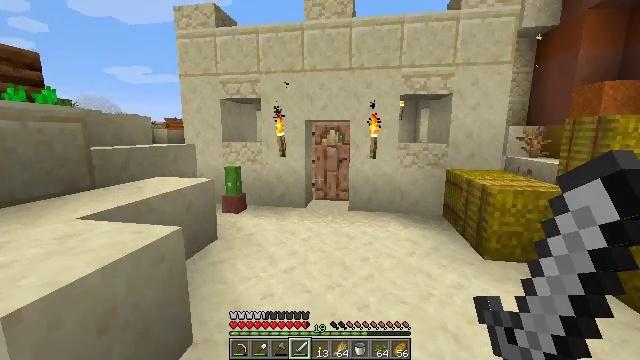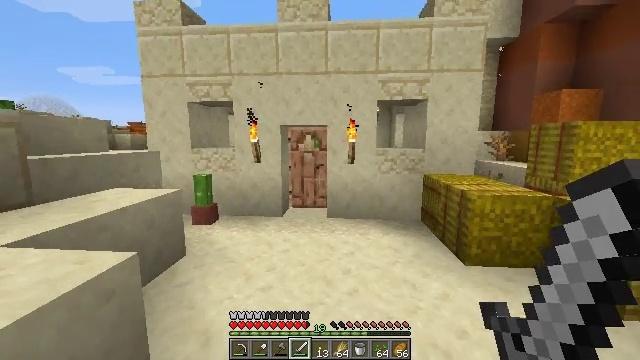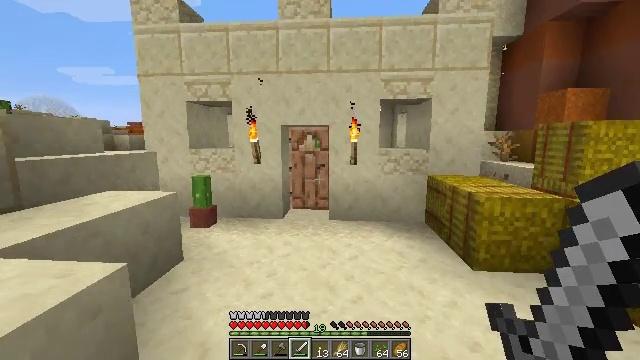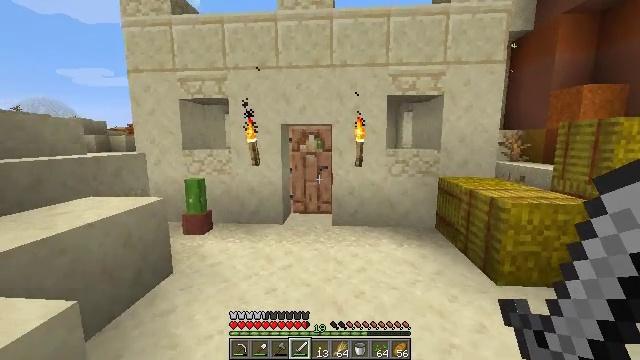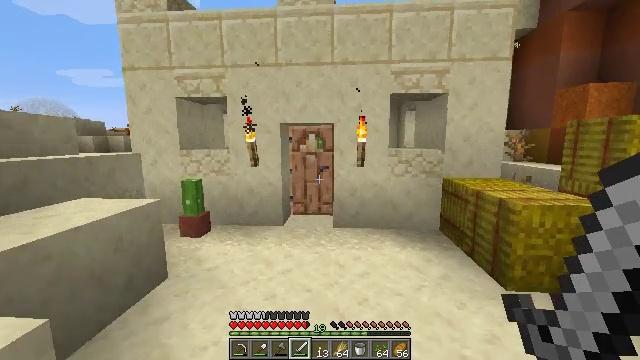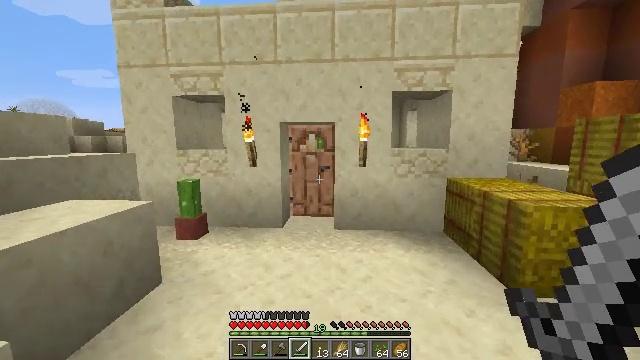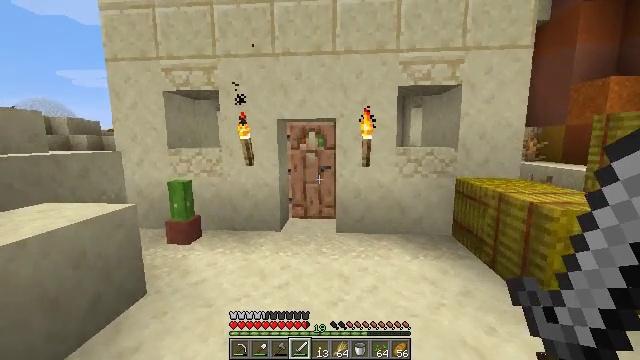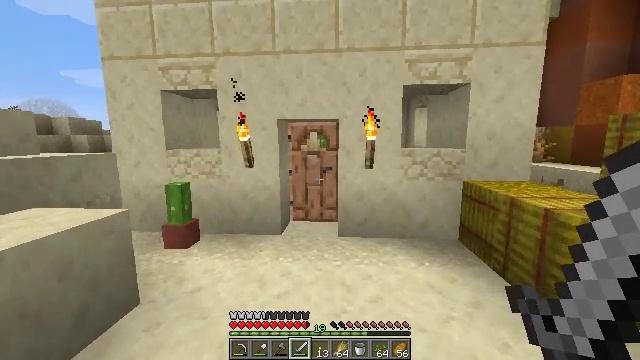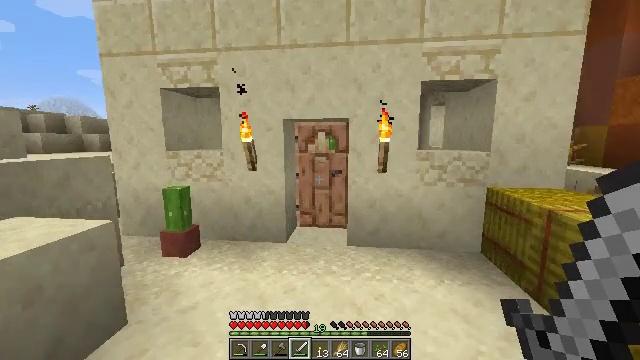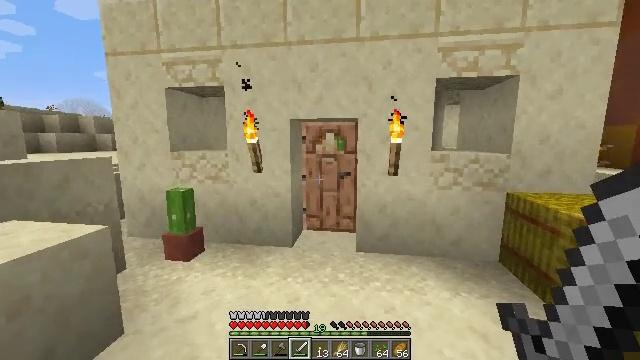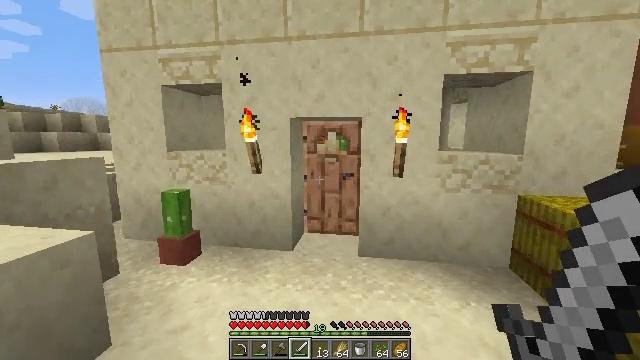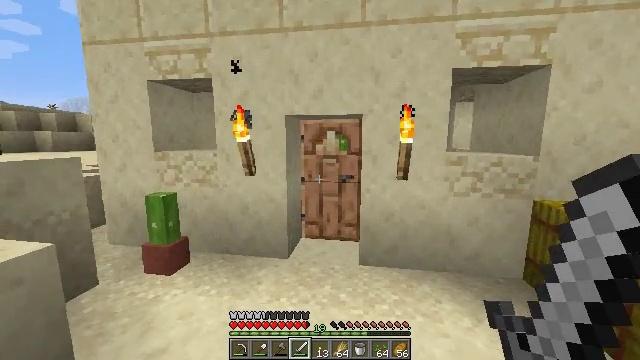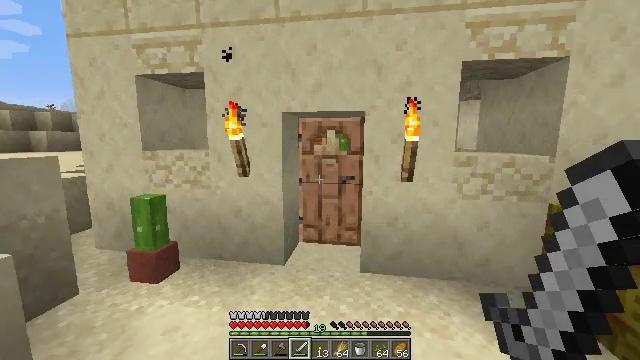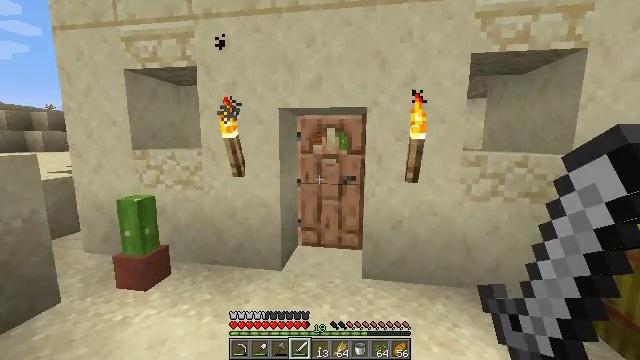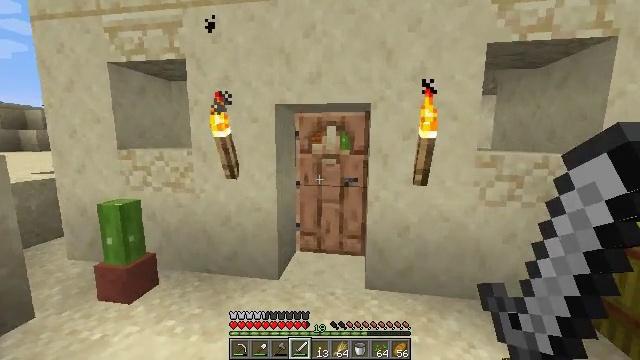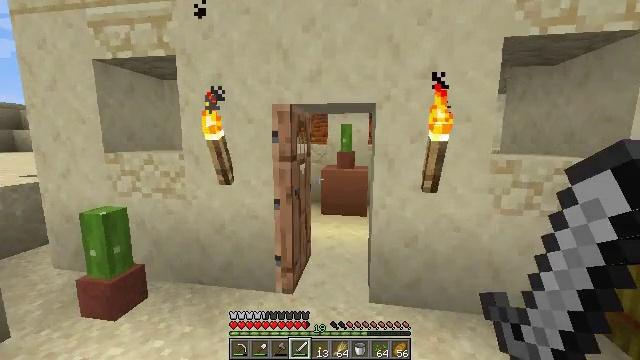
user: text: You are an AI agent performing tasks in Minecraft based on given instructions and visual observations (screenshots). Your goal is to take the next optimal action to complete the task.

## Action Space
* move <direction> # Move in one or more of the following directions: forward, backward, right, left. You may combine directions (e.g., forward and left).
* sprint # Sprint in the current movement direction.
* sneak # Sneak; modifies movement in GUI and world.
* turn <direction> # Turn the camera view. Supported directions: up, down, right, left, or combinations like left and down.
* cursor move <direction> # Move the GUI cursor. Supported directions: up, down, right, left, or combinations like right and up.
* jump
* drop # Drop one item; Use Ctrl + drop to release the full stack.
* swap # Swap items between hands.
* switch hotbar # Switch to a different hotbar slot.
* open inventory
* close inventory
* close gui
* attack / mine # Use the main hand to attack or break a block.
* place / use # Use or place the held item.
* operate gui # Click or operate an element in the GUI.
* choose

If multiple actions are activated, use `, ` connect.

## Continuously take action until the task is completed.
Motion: motion action
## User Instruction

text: drop lime bed
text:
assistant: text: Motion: move forward, turn right and up, attack / mine
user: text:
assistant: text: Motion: move forward, attack / mine
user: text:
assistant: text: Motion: move forward, attack / mine
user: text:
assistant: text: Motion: move forward, attack / mine
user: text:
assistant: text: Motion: move forward, attack / mine
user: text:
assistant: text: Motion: move forward, attack / mine
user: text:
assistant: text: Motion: move forward, attack / mine
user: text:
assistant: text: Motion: move forward, turn left, attack / mine
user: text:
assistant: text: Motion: move forward, turn left, attack / mine
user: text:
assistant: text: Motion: move forward, attack / mine
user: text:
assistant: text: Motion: move forward, attack / mine
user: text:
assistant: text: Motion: move forward, attack / mine
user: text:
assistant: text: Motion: move forward, attack / mine
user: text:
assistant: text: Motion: move forward, attack / mine
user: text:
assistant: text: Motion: move forward, attack / mine and use / place
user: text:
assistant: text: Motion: move forward, attack / mine and use / place
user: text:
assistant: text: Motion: move forward, attack / mine and use / place
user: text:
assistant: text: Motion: move forward, attack / mine
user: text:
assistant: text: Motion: move forward, attack / mine
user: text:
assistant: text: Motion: move forward, turn right, attack / mine
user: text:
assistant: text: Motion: move forward, turn right and down, attack / mine
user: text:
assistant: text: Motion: move forward, turn right, attack / mine
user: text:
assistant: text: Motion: move forward, attack / mine
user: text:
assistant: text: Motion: move forward, attack / mine
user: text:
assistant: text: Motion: move forward, attack / mine
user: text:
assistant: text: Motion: move forward, attack / mine
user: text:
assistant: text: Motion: move forward, turn right and down, attack / mine
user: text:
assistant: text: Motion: move forward, turn right and down, attack / mine
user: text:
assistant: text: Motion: move forward, turn right and down, attack / mine
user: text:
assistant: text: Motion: move forward, turn right and down, attack / mine